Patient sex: F
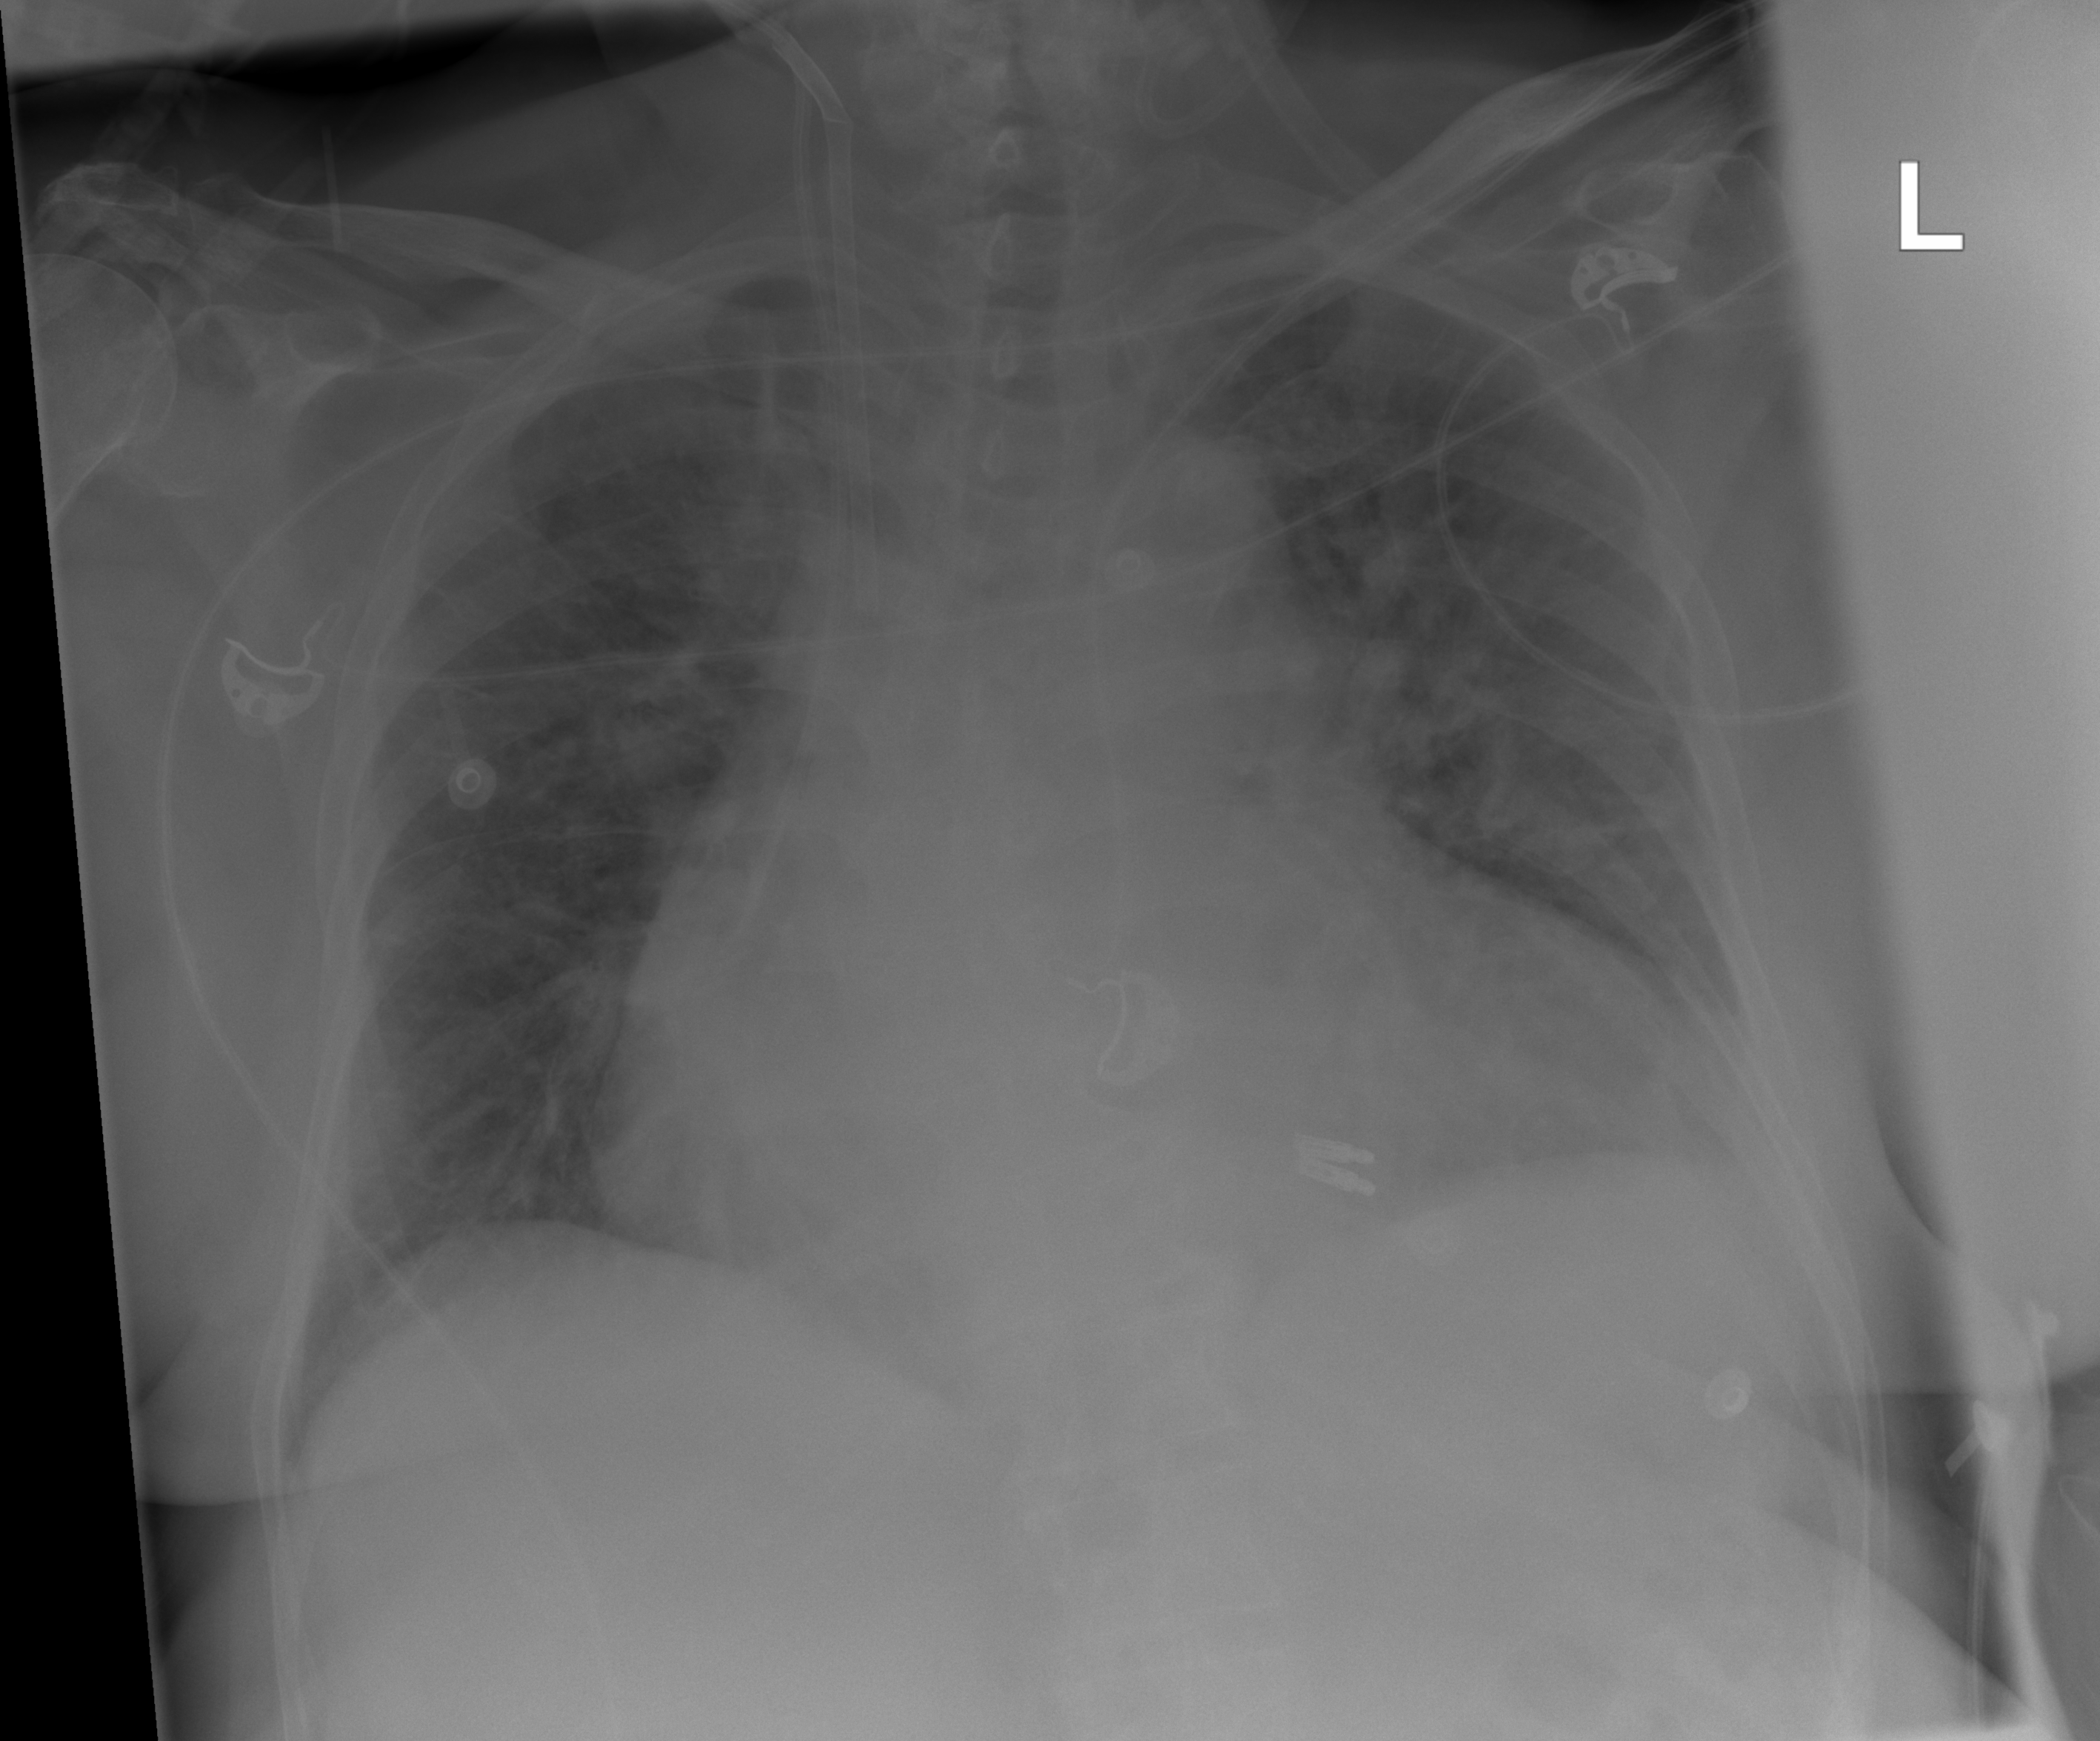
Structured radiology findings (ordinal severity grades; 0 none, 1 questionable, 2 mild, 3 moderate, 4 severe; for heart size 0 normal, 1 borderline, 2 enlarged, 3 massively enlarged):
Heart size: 3
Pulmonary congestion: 3
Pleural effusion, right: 0
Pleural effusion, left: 1
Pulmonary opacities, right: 2
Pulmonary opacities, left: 2
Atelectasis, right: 0
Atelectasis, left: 0